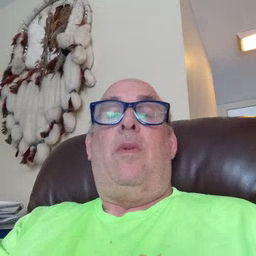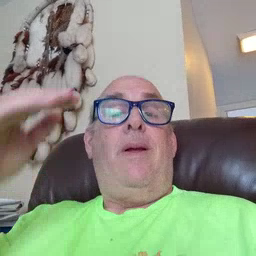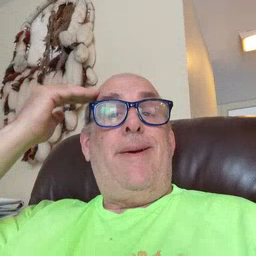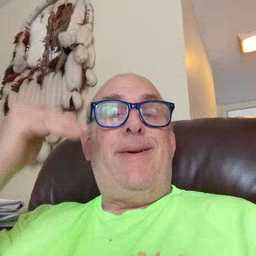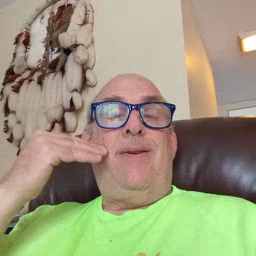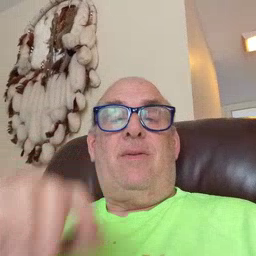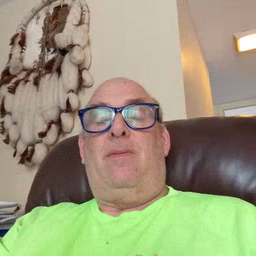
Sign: head